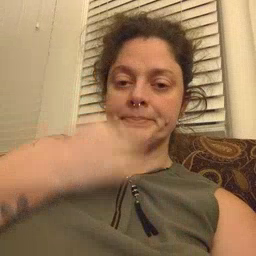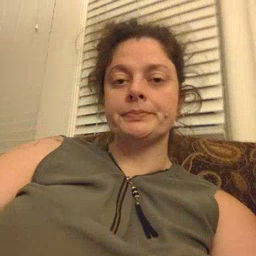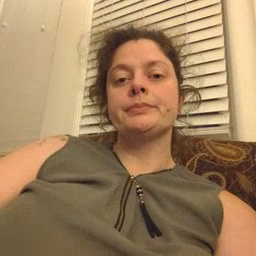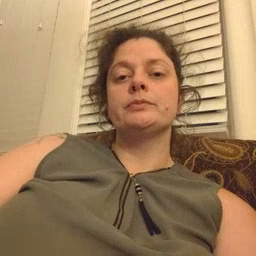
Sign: sleepy